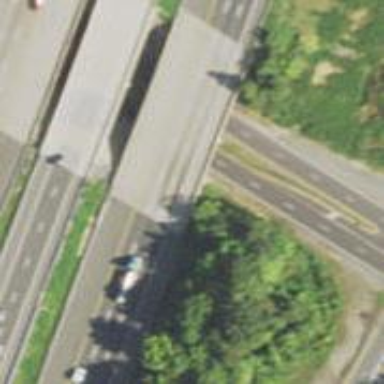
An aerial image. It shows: Motorway.